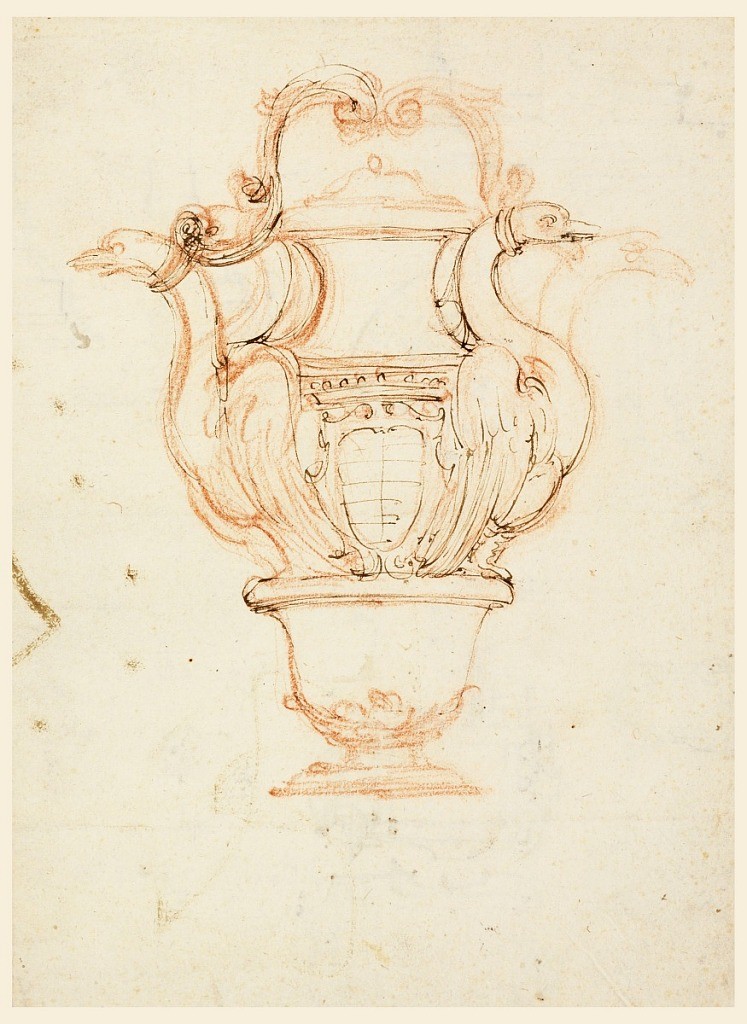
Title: Recto: Design for a Bottle with a Handle
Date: ca. 1600
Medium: Red chalk, pen and black ink on laid paper; verso: graphite, pen and black ink
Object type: Drawing
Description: Recto: The lower part of body of the bottle is shaped like a bowl. On its rim stand two swans, to whose necks the handle is fastened. Alternative suggestions are made for the pose of the necks. A crowned escutcheon is shown in the center of the bottle. Verso: above, a staircase, five sections of entablatures, with measurements, a plan of decorative motif, formed by an equilateral cross, and circles. Lower section at right, six projects, two sketches for frames or parts of frames, some with alternative suggestions.